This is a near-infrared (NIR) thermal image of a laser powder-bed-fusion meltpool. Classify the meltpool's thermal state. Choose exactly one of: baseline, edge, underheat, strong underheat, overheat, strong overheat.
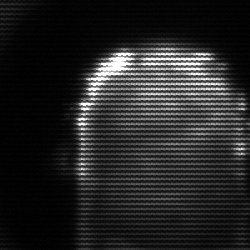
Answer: baseline